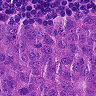
Metastatic tissue present: yes